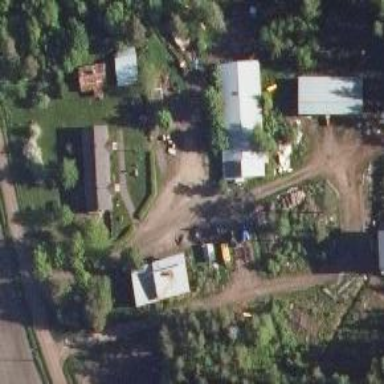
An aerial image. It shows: Farmyard area.